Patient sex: M
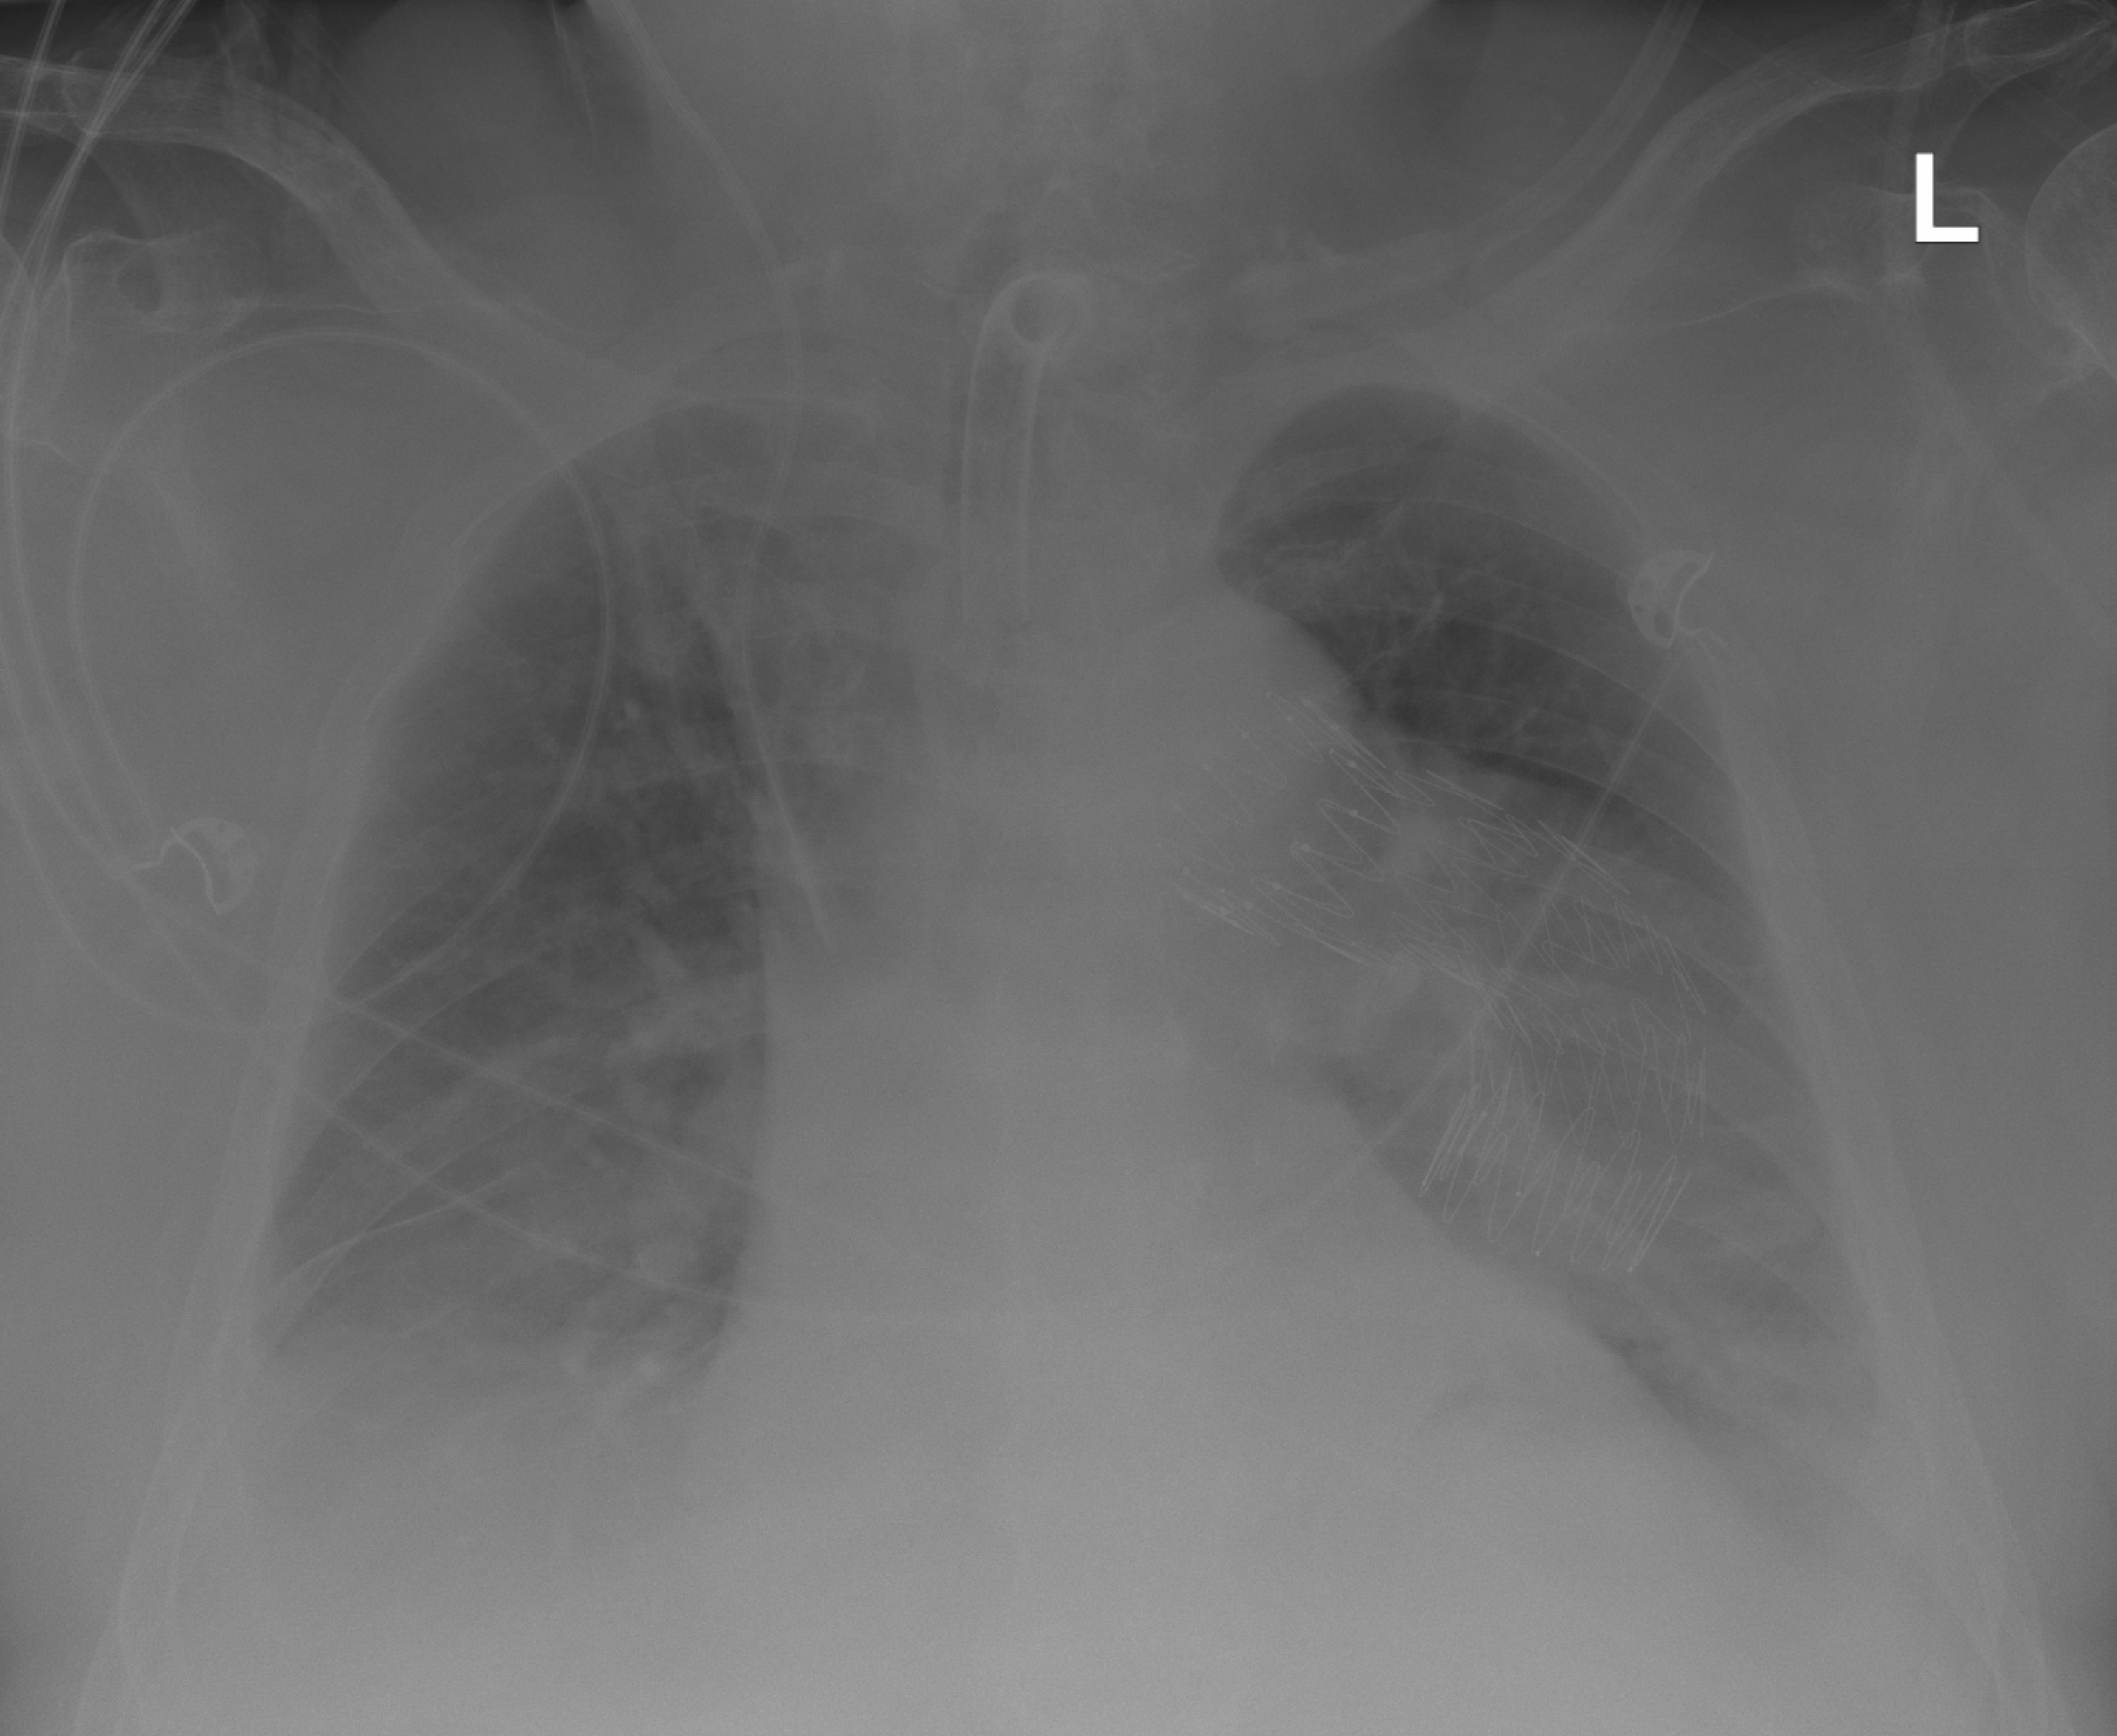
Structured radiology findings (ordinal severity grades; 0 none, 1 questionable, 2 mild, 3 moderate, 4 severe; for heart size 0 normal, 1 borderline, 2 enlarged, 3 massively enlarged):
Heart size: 2
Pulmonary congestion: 1
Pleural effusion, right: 2
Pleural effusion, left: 2
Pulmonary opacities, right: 1
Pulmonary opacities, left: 1
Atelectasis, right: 2
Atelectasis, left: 2